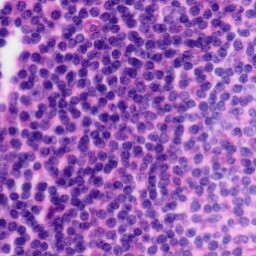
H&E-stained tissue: Tonsil